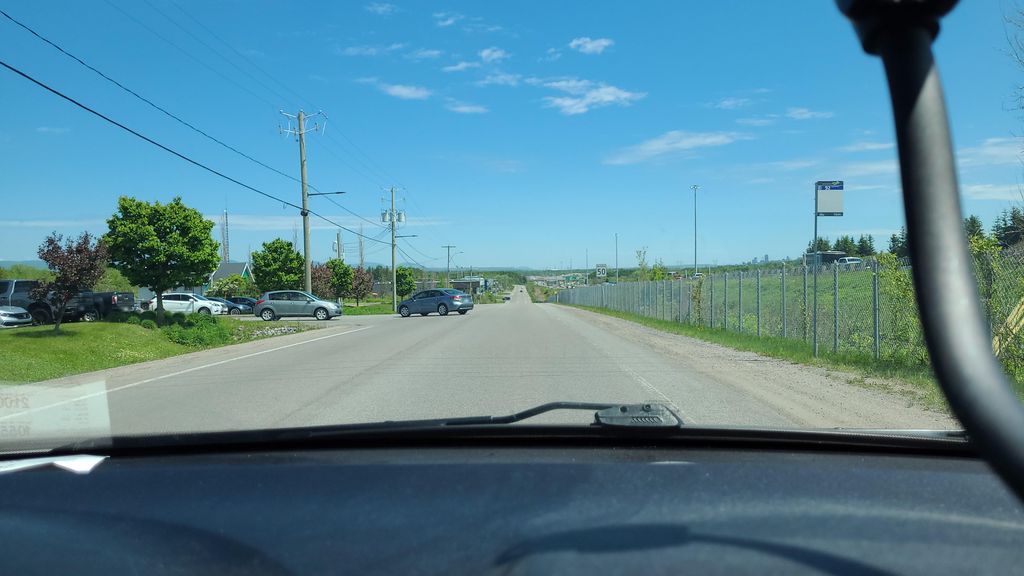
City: quebec_city